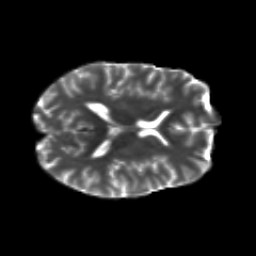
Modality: T2w
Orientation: axial
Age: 29
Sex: male
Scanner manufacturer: siemens
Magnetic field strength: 3 T
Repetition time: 8.8 s
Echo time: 0.085 s